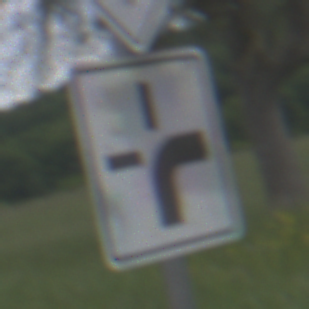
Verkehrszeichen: VerlaufVorfahrtsstrasse3
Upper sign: Vorfahrtsstrasse
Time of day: Midday
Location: Outdoor (RoadRail)
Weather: PartlyCloudy
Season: NotSpecified
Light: Natural